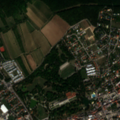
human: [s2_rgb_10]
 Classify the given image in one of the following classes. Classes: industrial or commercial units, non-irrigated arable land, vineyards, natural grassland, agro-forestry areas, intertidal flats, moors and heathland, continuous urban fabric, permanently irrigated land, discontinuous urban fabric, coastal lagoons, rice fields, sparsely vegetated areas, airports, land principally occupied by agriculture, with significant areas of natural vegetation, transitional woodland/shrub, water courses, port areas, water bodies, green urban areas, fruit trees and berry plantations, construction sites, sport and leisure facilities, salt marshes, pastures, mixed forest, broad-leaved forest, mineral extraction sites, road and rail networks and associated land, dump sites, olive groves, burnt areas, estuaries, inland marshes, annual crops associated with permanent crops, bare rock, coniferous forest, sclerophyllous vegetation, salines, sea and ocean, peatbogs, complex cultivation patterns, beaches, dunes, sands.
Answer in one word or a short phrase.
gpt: continuous urban fabric, discontinuous urban fabric, green urban areas, vineyards, broad-leaved forest